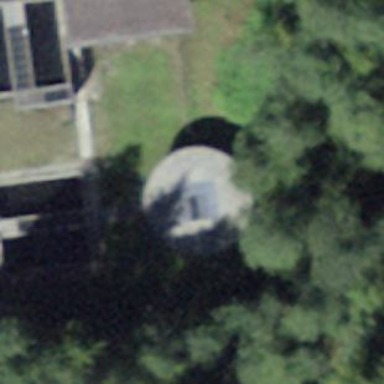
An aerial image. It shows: Silo.